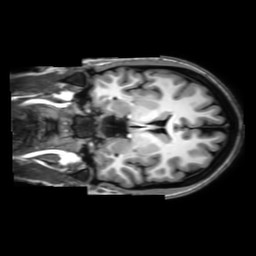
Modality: T1w
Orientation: coronal
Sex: female
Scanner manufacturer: philips
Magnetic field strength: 3 T
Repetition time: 0.01231 s
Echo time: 0.00348 s